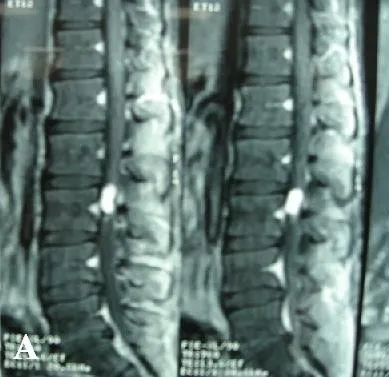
Post-gadolinium enhancement revealed in sagital.
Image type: radiology (mri)